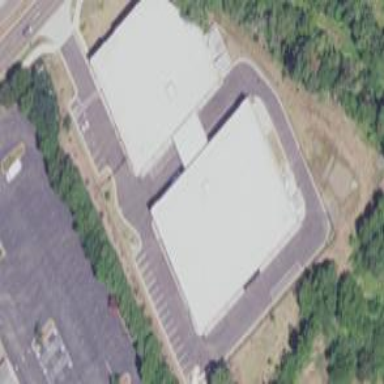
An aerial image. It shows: Building housing storage rental shop.